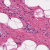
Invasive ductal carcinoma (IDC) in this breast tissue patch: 0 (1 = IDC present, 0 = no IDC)